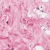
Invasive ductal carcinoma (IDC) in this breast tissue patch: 0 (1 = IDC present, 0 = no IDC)